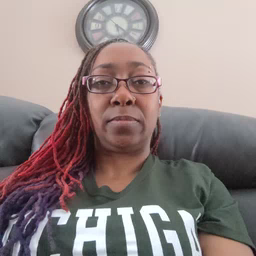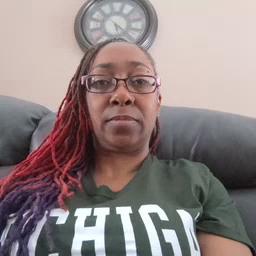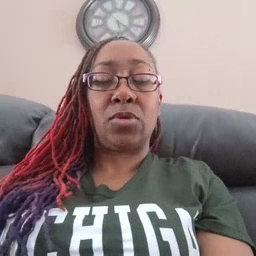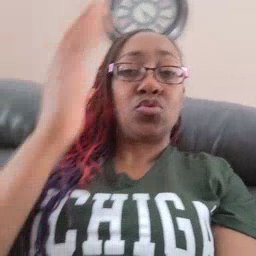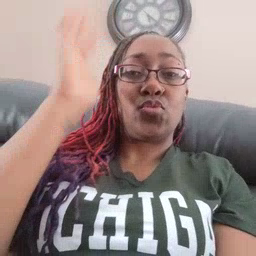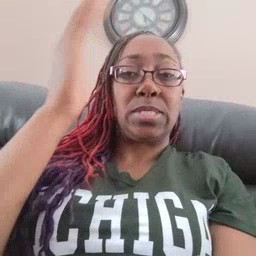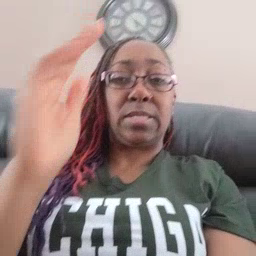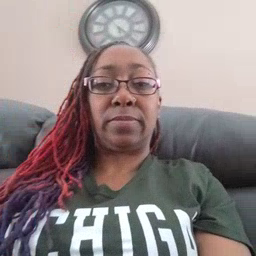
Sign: tree